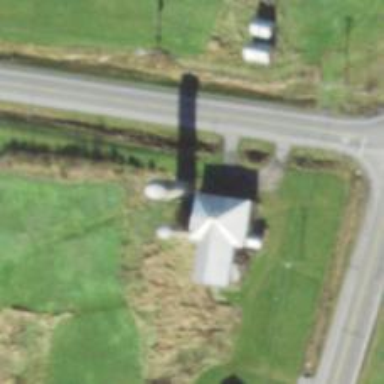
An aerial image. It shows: Silo.